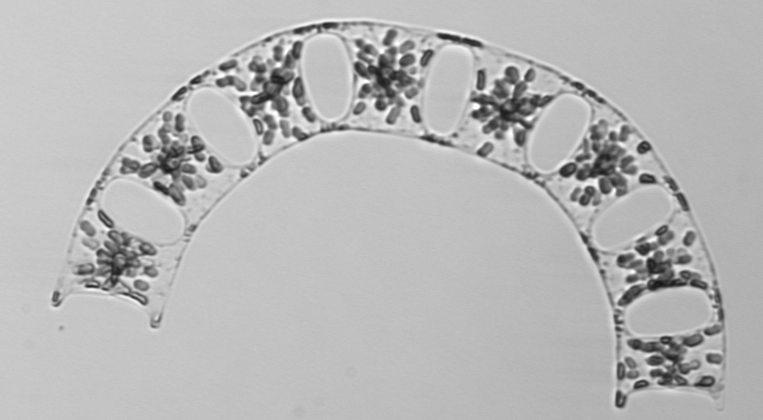
Label: Eucampia